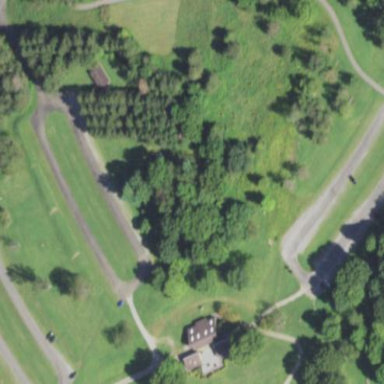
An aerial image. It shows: Recreation ground with grass.